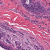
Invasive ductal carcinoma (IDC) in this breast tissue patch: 0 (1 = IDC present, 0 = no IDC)